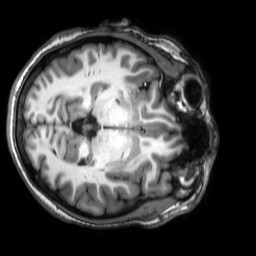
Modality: T1w
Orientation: axial
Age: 24
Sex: male
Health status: healthy
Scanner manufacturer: philips
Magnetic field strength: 3 T
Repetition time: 0.009 s
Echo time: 0.003996 s